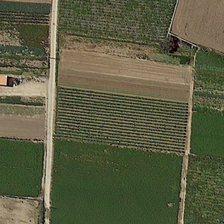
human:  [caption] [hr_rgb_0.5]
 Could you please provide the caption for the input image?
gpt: two small wild roads are in several pieces of farmlands .

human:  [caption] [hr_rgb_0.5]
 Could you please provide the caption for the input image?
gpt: the farm is divided into different parts of the color .

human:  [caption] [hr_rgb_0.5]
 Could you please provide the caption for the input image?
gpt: two small wild roads are in several pieces of farmlands .

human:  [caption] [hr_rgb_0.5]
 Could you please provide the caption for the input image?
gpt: the little farm consists of grass and crops .

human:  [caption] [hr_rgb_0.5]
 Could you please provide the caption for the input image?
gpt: the little farm consists of grass and crops .